Question: hi I need help with this code, in one row I have a number of weeks (52) and each cell has a filter. Does anyone have any idea how I can cut a long code for 52 weeks.
'''
Private Sub CommandButton1_Click()
If TextBox1.Value = "1" Then
Range("E2").Select
ActiveSheet.Range("$E$2:$X$13").AutoFilter Field:=1, Criteria1:="<>"
End If
If TextBox1.Value = "2" Then
Range("F2").Select
ActiveSheet.Range("$E$2:$X$13").AutoFilter Field:=2, Criteria1:="<>"
End If
End Sub
'''

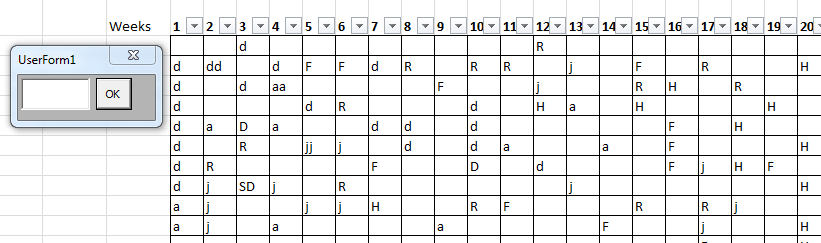
Answer: Here is my proposed solution, mirroring what tospig was suggesting:
'''
Private Sub CommandButton1_Click()
Dim FilterColumn As Integer
FilterColumn = Val(TextBox1.Value)
If (FilterColumn + 4) > 26 Then
Range(Chr(64 + Int((FilterColumn + 4) / 26)) & Chr(64 + FilterColumn + 4 - (26 * Int((FilterColumn + 4) / 26))) & "1").Select
Else
Range(Chr(64 + FilterColumn + 4) & "1").Select
End If
ActiveSheet.Range("$E$2:$BD$13").AutoFilter Field:=FilterColumn, Criteria1:="<>"
End Sub
'''
Note the +4 in the range to compensate for the offset of your table. Hope this helps even if it's a little late to the party. Cheers,
EDIT: changed script as was not considering columns past Z:Z (AA:AA, AB:AB all the way to BD:BD).